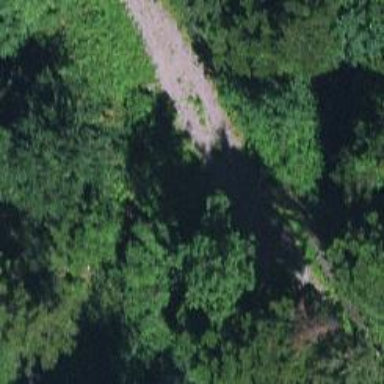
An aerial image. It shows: Abandoned railway path.